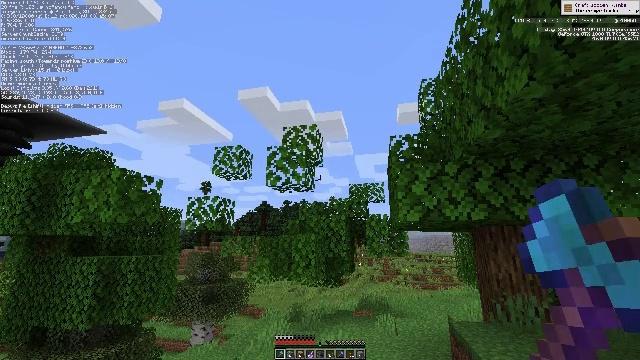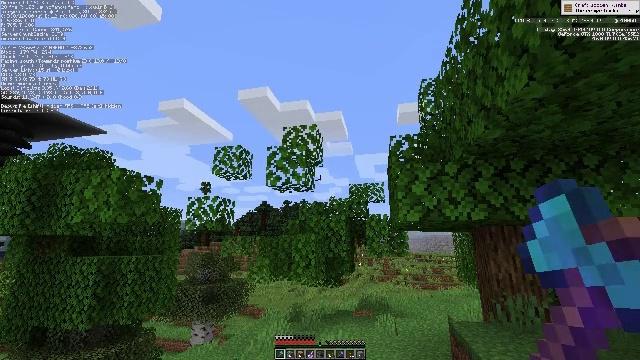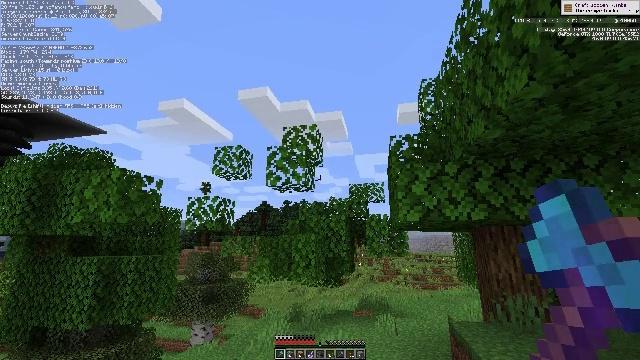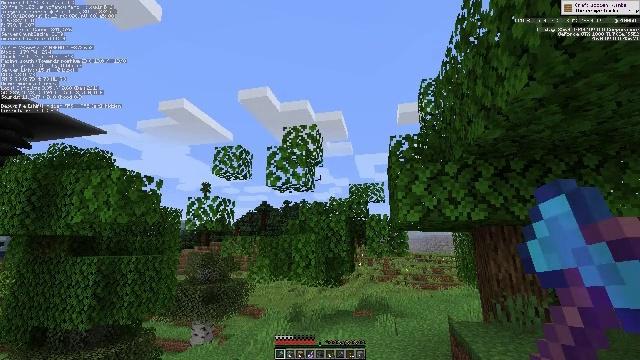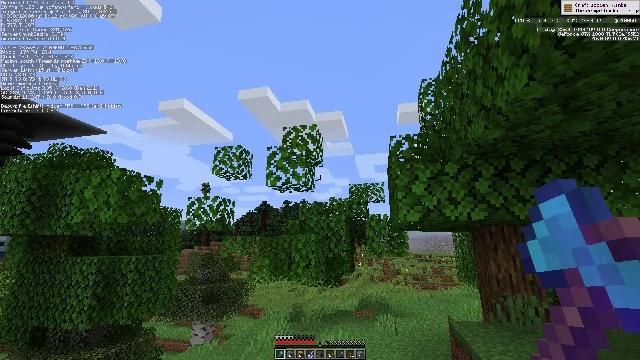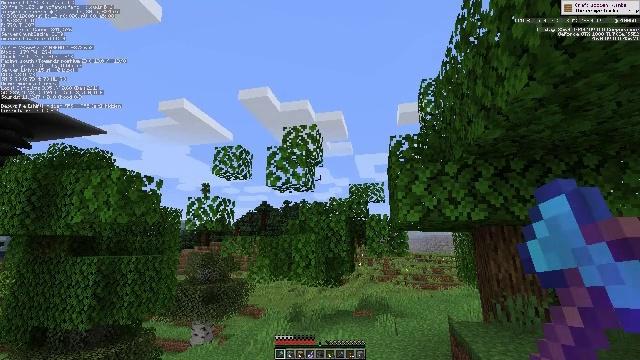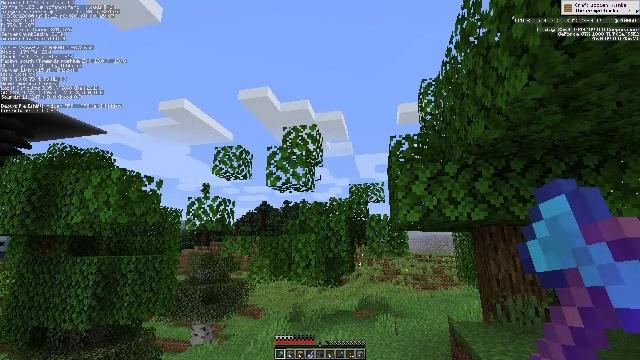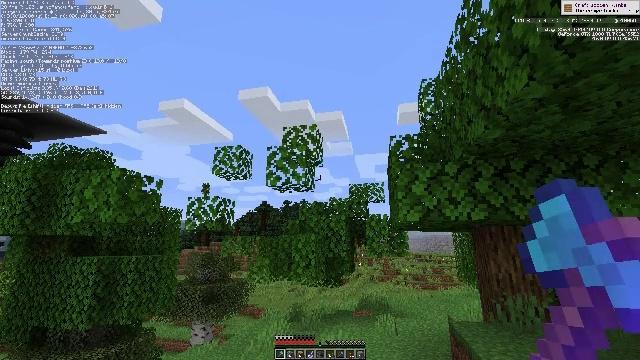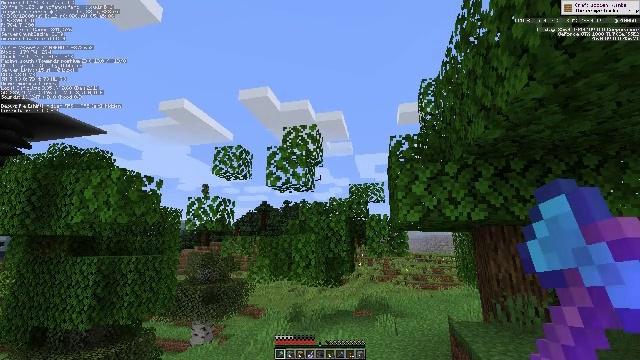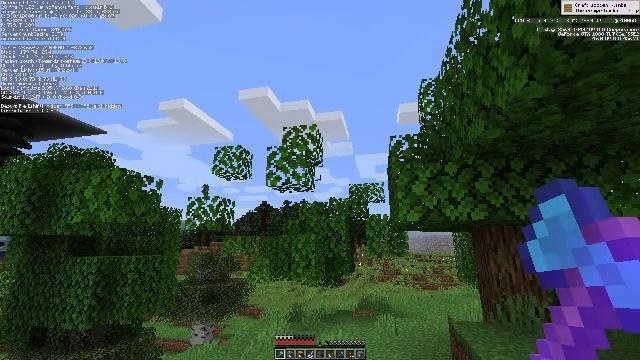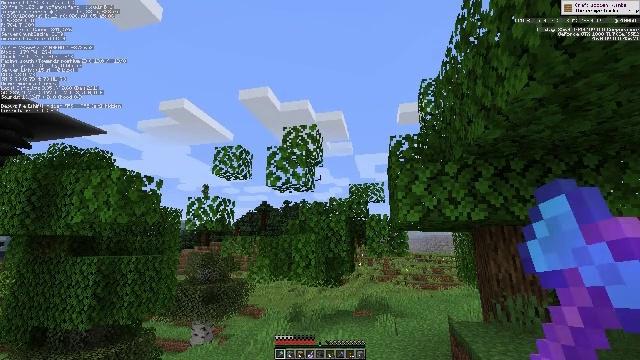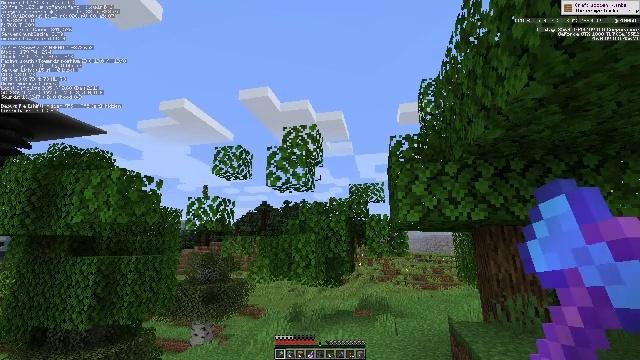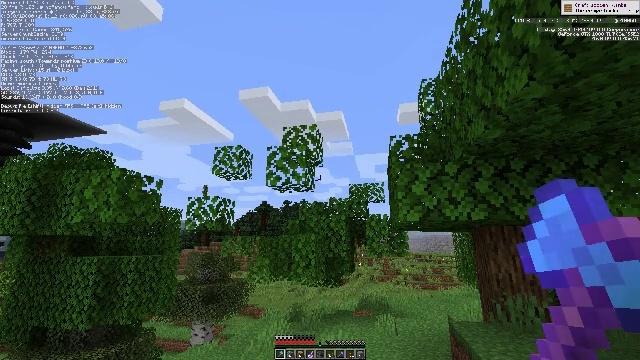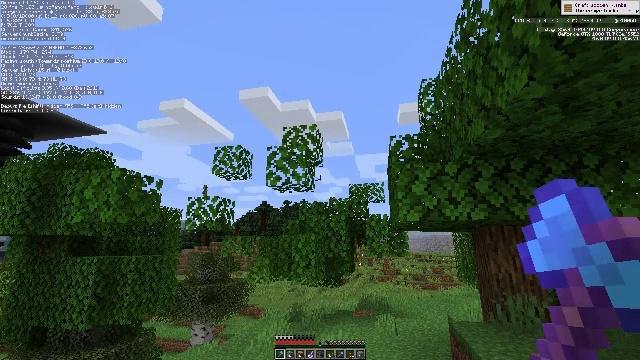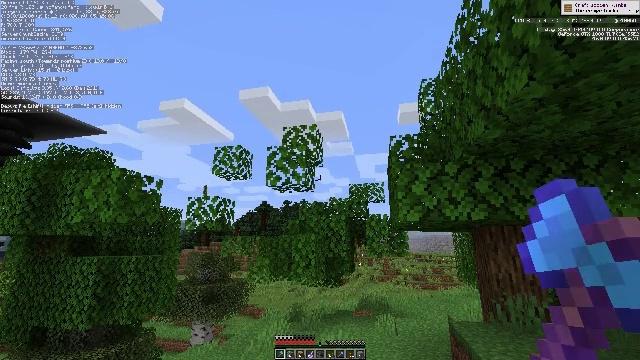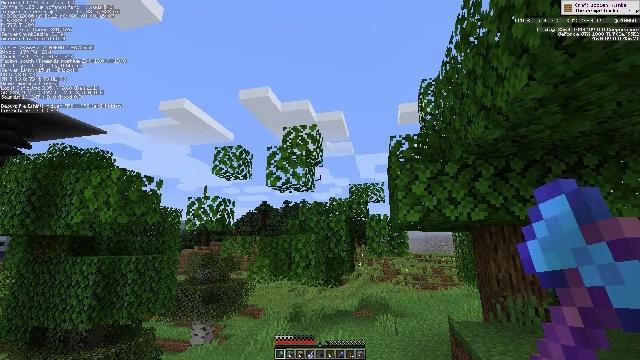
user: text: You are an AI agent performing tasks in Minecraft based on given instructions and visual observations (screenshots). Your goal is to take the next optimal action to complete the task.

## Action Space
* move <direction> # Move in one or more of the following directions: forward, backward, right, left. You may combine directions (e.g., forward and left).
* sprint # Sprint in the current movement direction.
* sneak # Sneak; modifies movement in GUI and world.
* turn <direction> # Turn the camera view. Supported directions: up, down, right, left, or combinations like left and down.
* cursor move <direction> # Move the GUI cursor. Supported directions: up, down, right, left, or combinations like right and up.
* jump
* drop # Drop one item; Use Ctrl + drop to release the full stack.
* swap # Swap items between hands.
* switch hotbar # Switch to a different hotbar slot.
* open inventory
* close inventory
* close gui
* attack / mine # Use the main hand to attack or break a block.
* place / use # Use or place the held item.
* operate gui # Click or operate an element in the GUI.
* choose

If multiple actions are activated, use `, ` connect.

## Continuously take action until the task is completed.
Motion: motion action
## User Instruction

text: Collect some oak leaves.
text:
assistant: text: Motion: no_op
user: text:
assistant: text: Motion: no_op
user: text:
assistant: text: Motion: no_op
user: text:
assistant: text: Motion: no_op
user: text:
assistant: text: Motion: no_op
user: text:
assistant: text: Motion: no_op
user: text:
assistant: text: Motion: no_op
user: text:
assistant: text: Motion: no_op
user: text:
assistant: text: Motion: no_op
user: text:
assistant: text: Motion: no_op
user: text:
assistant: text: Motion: no_op
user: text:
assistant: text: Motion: no_op
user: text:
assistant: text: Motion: no_op
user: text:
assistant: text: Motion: no_op
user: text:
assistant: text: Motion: no_op
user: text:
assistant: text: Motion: no_op
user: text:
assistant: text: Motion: no_op
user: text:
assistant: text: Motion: no_op
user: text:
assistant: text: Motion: no_op
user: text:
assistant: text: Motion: no_op
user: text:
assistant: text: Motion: no_op
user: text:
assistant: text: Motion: no_op
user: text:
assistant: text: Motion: no_op
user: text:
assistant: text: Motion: no_op
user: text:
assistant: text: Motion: no_op
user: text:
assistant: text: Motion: no_op
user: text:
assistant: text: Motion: no_op
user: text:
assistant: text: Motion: turn left and down
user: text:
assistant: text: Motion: turn left and down
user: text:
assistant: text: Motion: turn left